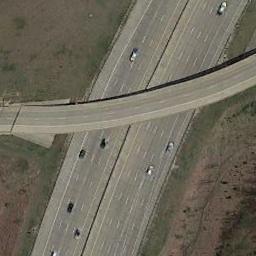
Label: overpass